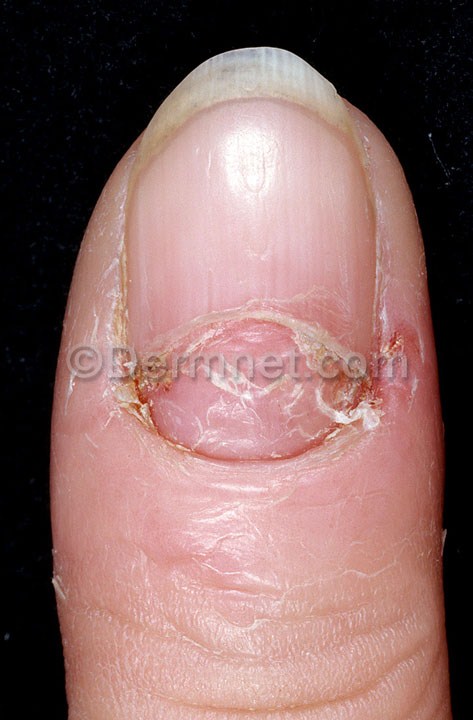
Disease: Nail Fungus and other Nail Disease